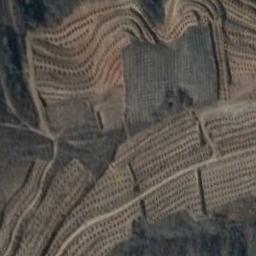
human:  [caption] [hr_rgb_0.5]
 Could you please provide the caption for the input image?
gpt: A large layer of brown and green mixed terraces with several winding narrow paths .

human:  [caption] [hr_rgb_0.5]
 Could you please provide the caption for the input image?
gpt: There are many plants on the terrace .

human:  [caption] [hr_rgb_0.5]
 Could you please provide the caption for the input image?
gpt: Half of the terraces are green and the other half are earthy yellow .

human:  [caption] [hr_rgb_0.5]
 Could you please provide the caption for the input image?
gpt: The bare and green terrace is next to some trees .

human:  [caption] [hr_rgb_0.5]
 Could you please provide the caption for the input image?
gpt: There are some green trees beside the terraces .